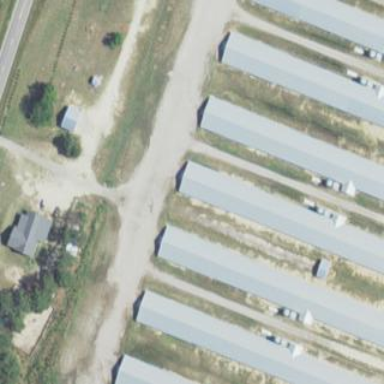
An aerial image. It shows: Farm auxiliary building.